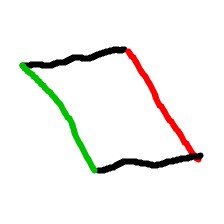
Shape: parallelogram